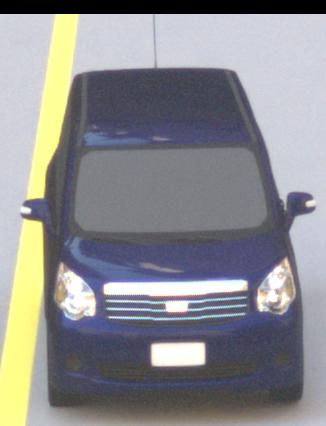
Make: Toyota
Model: Noah
Detailed model: Voxy R70G
Model produced from: 2007
Model produced until: 2013
Doors: 5
Color: blue
Road condition: dry road
Daytime: morning or afternoon
Contrast: low contrast